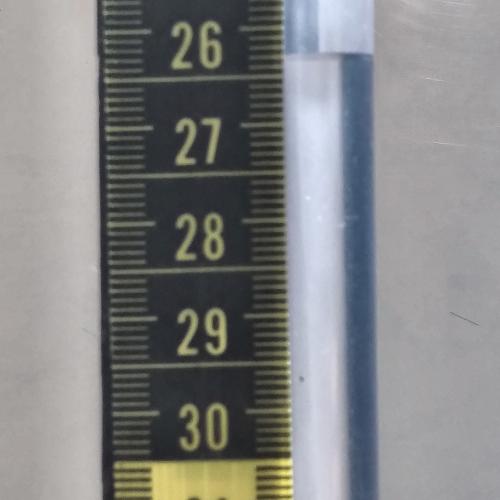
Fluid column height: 26.3 cm